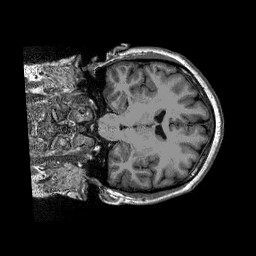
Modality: T1w
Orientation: coronal
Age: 31
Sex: female
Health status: ill